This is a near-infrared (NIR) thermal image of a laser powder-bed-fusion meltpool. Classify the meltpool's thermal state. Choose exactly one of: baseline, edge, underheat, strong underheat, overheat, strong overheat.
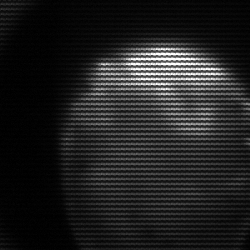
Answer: edge